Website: macys
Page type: cart
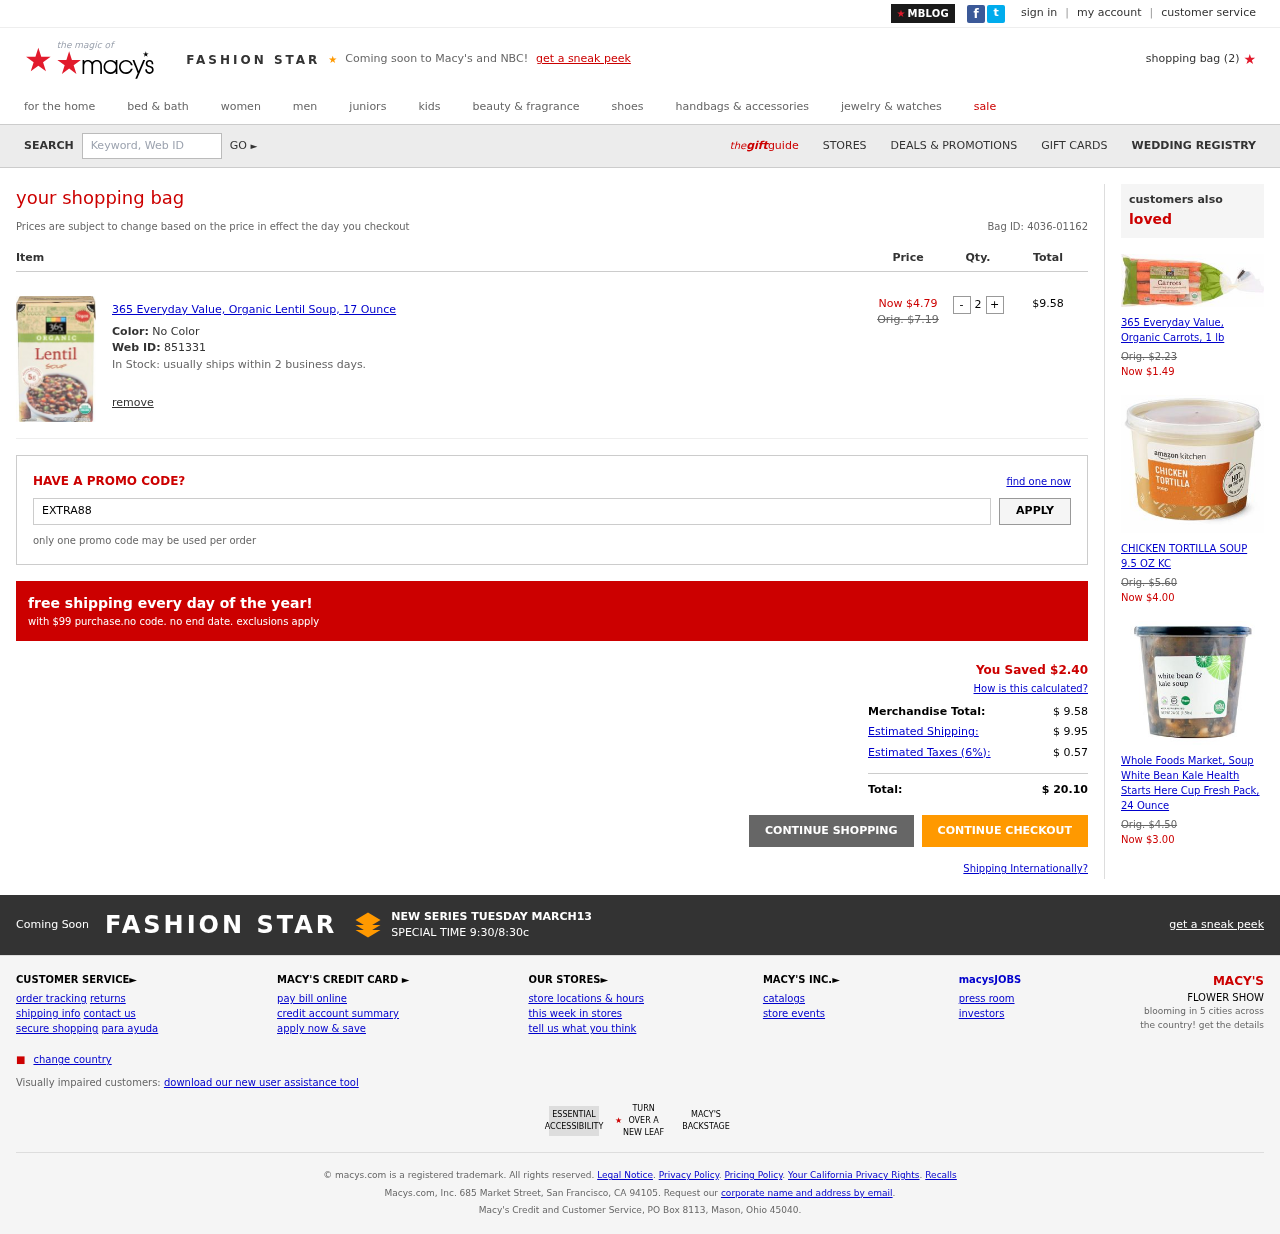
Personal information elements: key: PII_PROMO_CODE
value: EXTRA88
Product elements: key: PRODUCT1_NAME
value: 365 Everyday Value, Organic Lentil Soup, 17 Ounce
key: PRODUCT1_PRICE
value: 4.79
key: PRODUCT1_QUANTITY
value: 2
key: PRODUCT2_NAME
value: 365 Everyday Value, Organic Carrots, 1 lb
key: PRODUCT2_PRICE
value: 1.49
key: PRODUCT3_NAME
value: CHICKEN TORTILLA SOUP 9.5 OZ KC
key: PRODUCT3_PRICE
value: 4
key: PRODUCT4_NAME
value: Whole Foods Market, Soup White Bean Kale Health Starts Here Cup Fresh Pack, 24 Ounce
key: PRODUCT4_PRICE
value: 3
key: PRODUCT1_SKU
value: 851331
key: PRODUCT1_ORIGINAL_PRICE
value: Orig. $7.19
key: PRODUCT1_TOTAL
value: $9.58
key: PRODUCT2_ORIGINAL_PRICE
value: Orig. $2.23
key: PRODUCT3_ORIGINAL_PRICE
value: Orig. $5.60
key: PRODUCT4_ORIGINAL_PRICE
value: Orig. $4.50
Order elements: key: ORDER_NUM_ITEMS
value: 2
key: ORDER_ID
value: Bag ID: 4036-01162
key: ORDER_SAVINGS
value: $2.40
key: ORDER_SUBTOTAL
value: $ 9.58
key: ORDER_SHIPPING_COST
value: $ 9.95
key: ORDER_TAX
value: $ 0.57
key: ORDER_TOTAL
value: $ 20.10